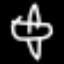
Label: airplane